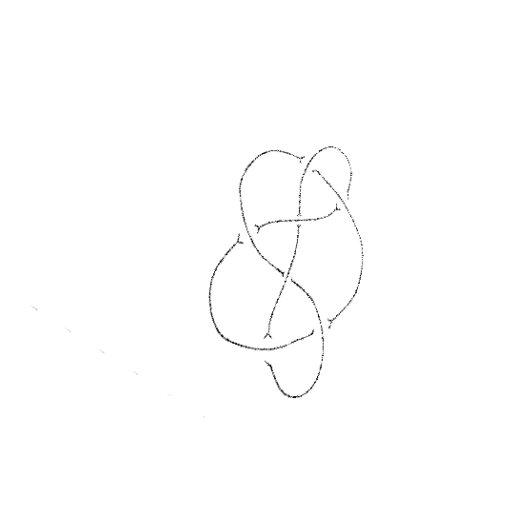
Crossing number: 7